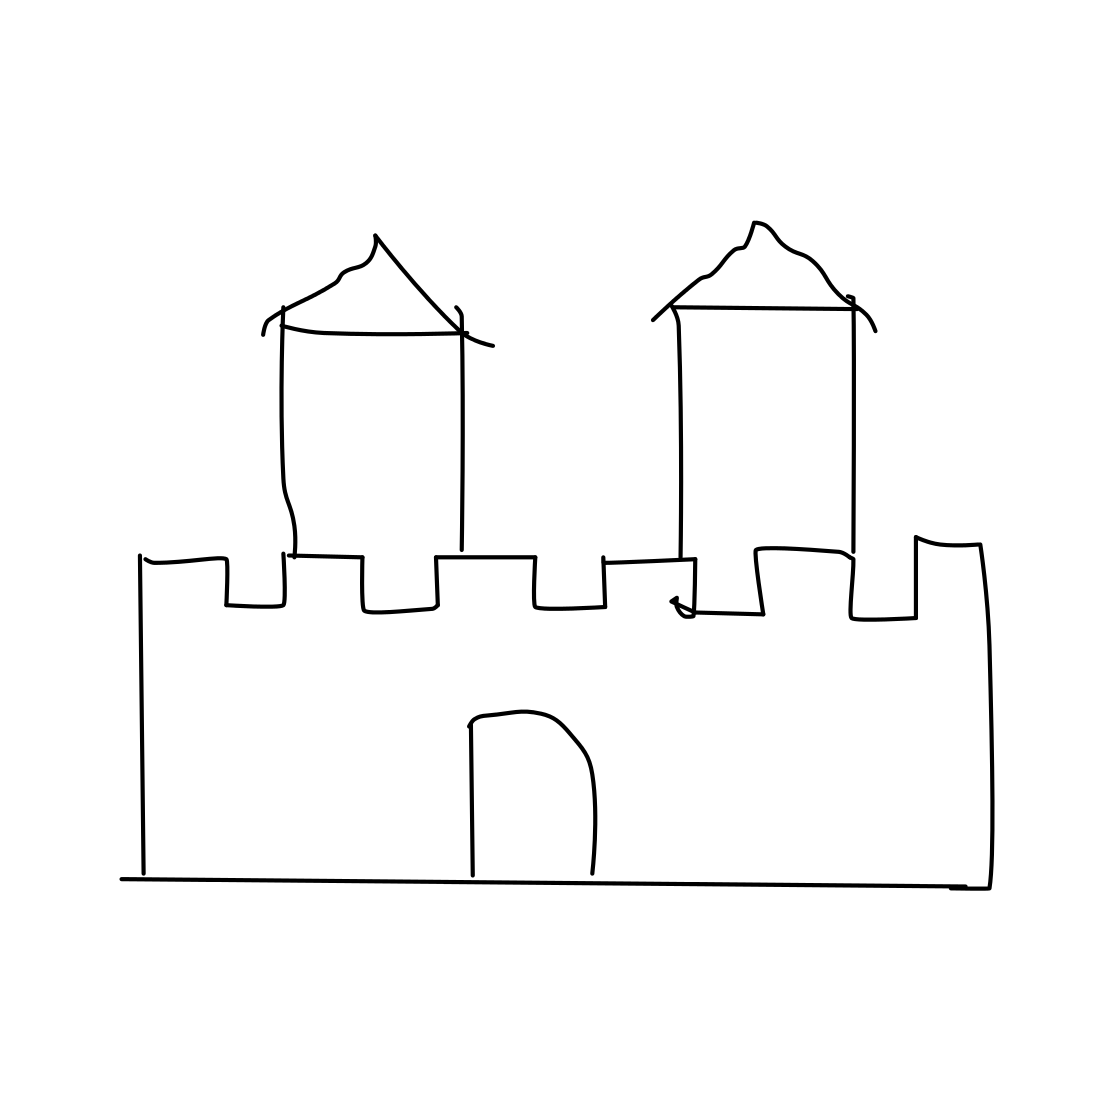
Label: castle